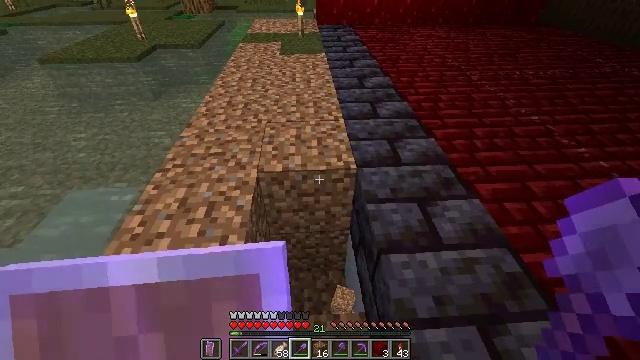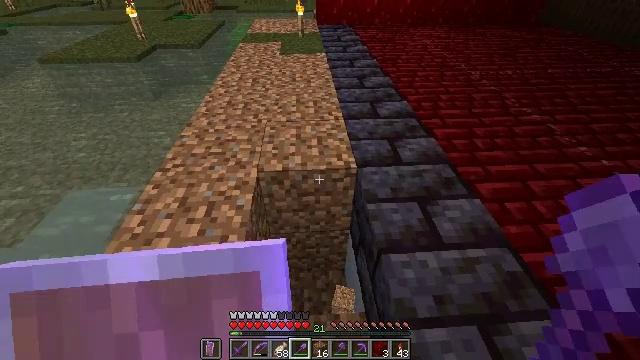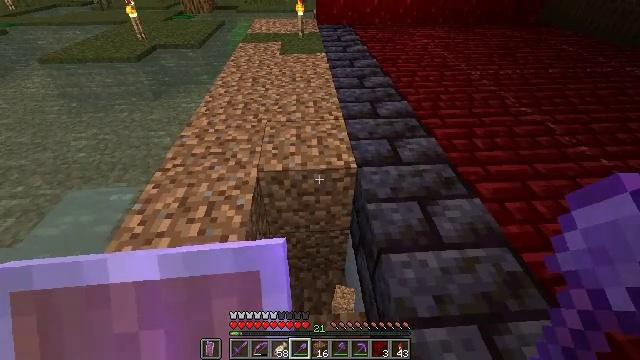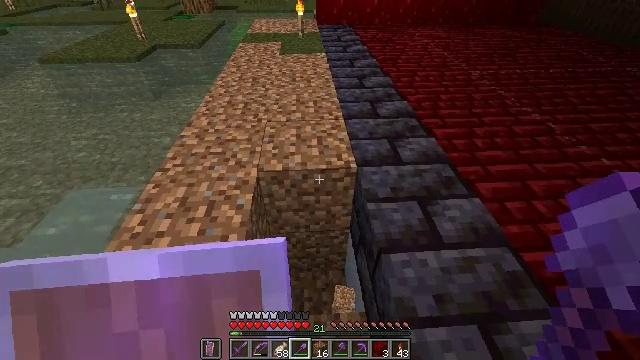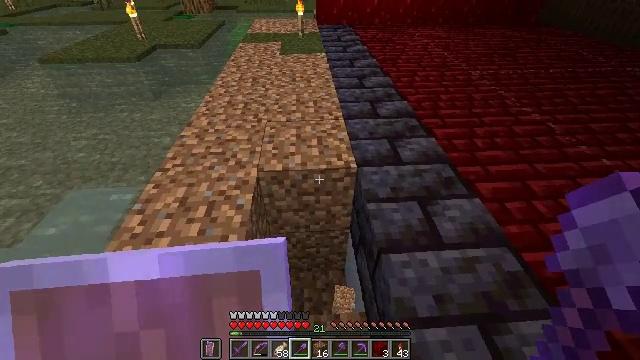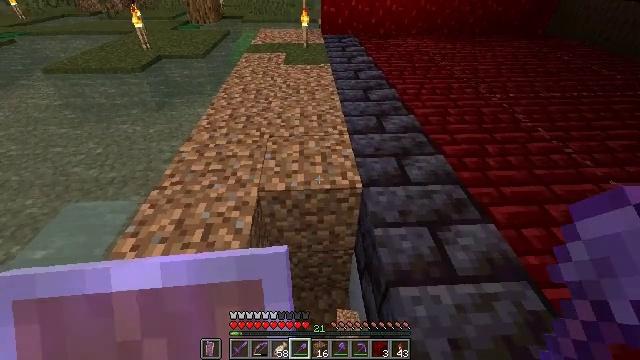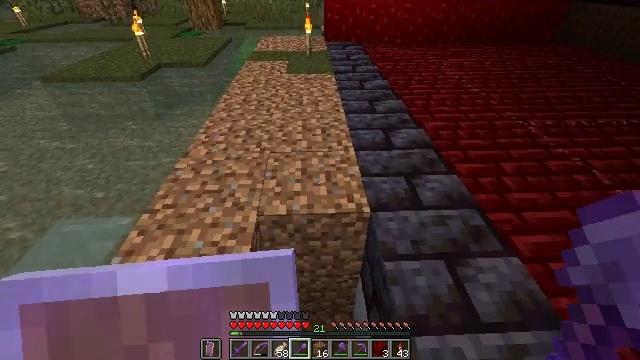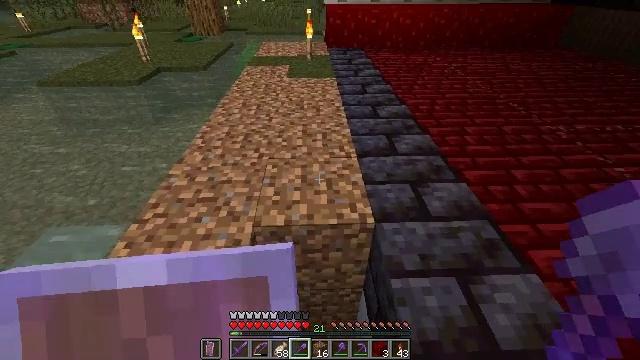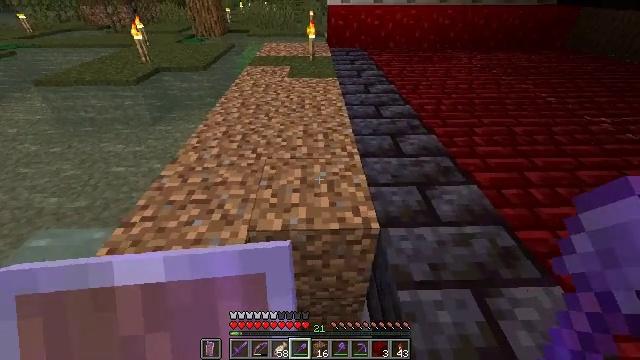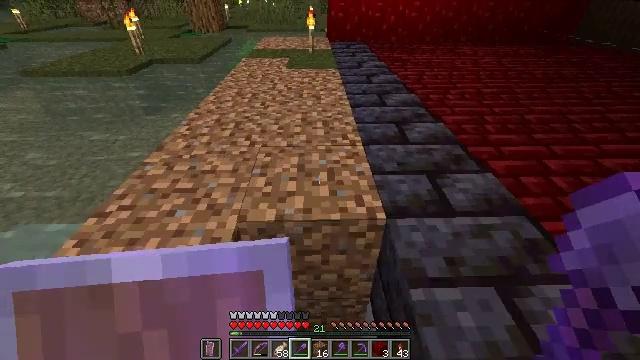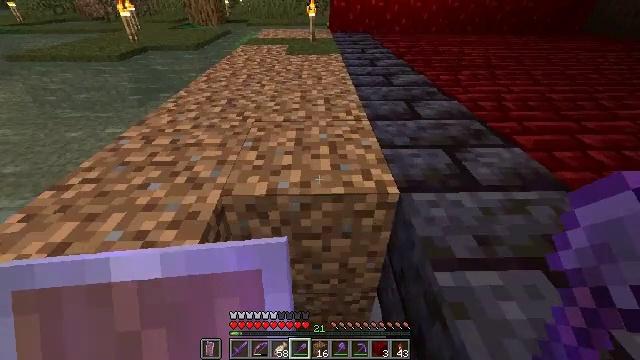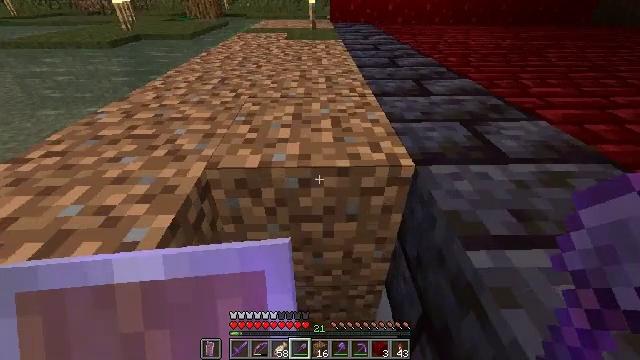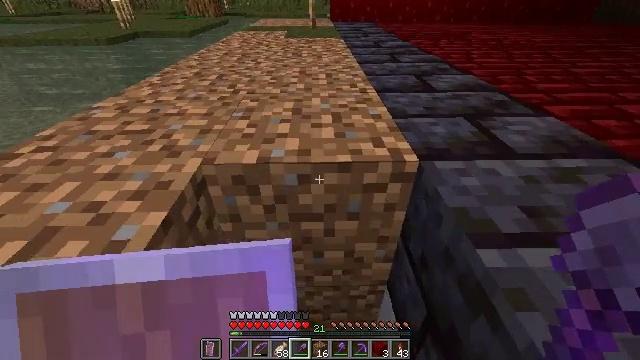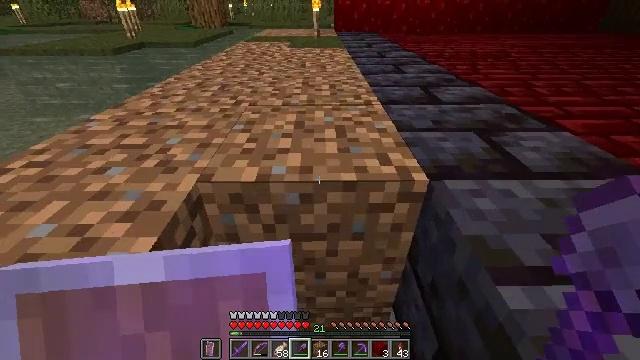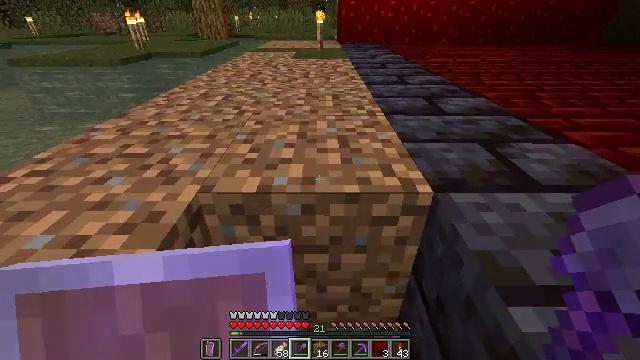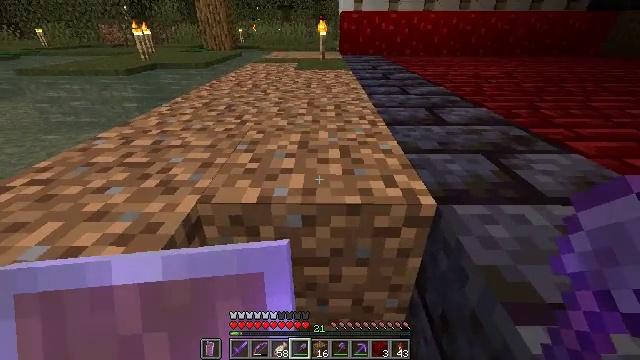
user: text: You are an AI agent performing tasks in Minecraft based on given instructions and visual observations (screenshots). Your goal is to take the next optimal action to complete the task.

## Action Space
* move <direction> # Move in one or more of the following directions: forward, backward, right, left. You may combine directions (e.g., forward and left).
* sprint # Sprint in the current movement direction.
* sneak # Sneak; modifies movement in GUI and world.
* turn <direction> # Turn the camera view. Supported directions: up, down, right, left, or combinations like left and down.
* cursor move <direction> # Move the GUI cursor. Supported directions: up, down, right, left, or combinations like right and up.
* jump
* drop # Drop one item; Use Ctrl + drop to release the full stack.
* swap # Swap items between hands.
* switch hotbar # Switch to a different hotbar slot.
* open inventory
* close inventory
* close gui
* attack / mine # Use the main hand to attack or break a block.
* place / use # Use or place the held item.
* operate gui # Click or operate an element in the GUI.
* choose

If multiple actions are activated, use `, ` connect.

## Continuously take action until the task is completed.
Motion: motion action
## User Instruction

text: Attack the ground to gather dirt.
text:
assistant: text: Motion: no_op
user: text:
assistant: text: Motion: no_op
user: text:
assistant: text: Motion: no_op
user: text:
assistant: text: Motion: move forward
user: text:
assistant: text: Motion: move forward, turn up
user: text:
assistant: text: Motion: move forward
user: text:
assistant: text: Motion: move forward, turn up
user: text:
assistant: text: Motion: no_op
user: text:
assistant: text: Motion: no_op
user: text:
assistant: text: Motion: no_op
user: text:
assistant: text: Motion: no_op
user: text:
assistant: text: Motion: no_op
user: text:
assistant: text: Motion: turn up
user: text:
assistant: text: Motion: turn up
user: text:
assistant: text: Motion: turn up
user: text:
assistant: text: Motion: turn up
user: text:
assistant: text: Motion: turn up
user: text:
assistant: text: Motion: turn up
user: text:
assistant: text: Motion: turn up
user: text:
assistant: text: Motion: attack / mine
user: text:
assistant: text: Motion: attack / mine
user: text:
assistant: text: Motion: attack / mine
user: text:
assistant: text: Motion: attack / mine
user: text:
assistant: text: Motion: turn up, attack / mine
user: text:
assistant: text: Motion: turn up, attack / mine
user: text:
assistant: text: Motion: turn up, attack / mine
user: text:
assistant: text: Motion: attack / mine
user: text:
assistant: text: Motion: attack / mine